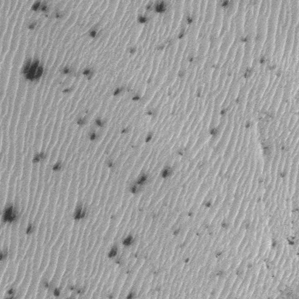
Label: frost